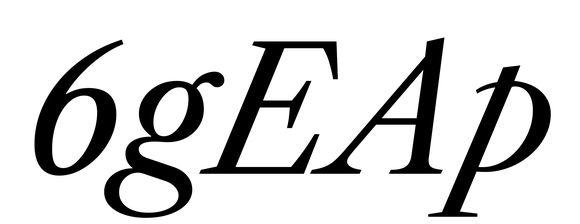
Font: LibreCaslonText-Italic_Italic